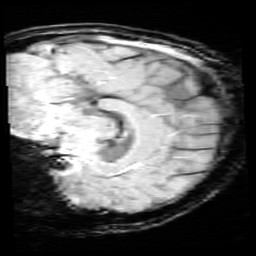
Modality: SWI
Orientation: sagittal
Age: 12
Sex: female
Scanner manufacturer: siemens
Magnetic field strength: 3 T
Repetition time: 0.027 s
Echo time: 0.02 s